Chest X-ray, AP view. Patient: 54 years old, sex M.
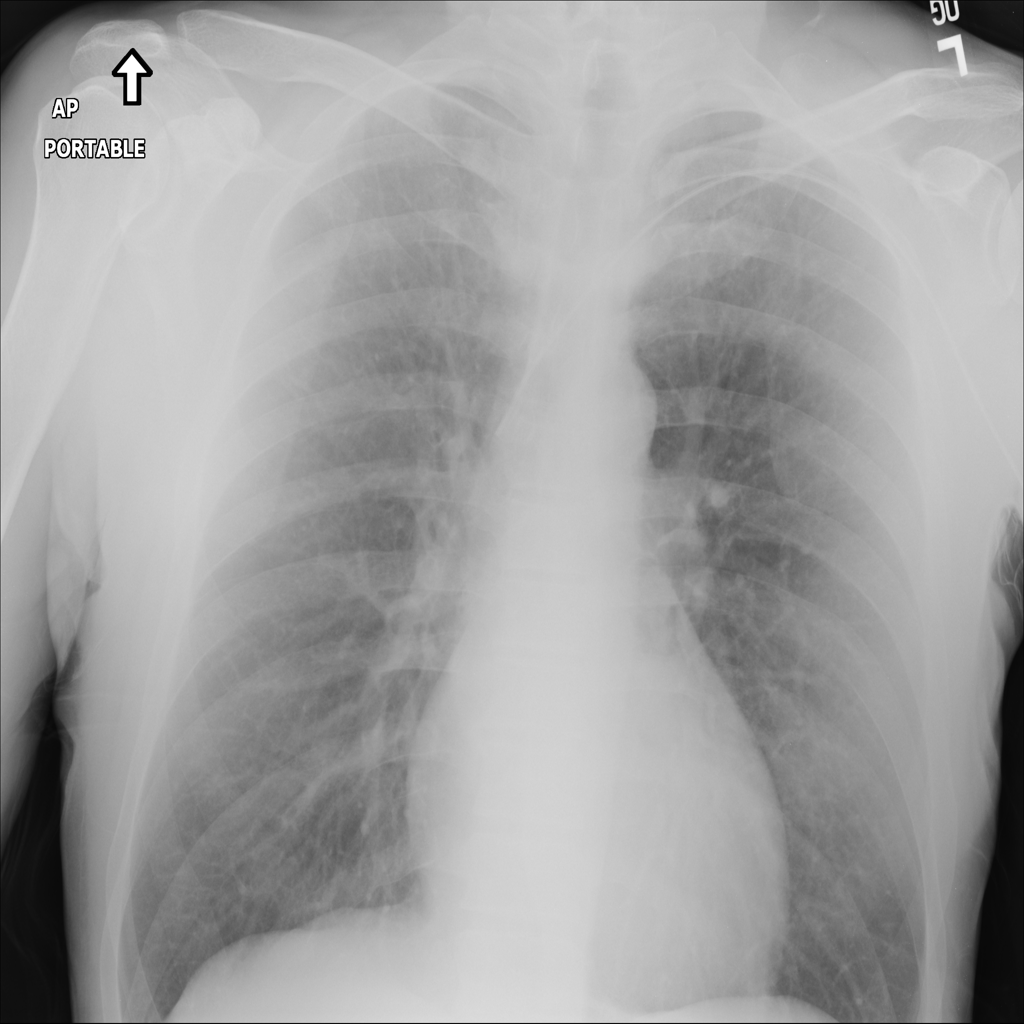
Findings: No Finding